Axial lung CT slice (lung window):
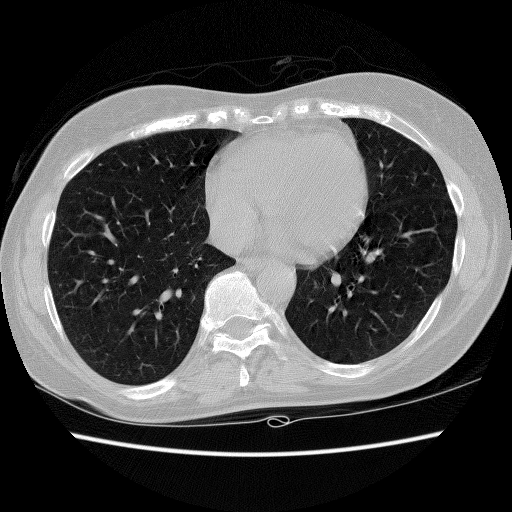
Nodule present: no